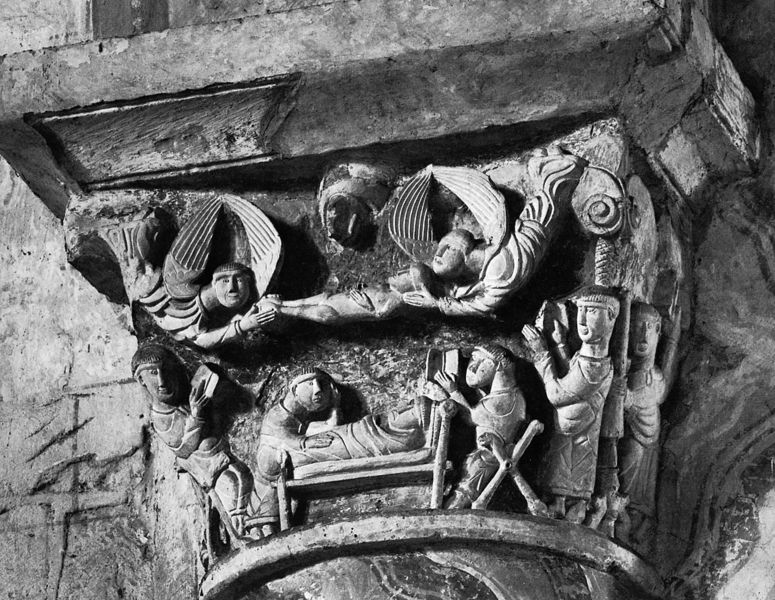
Titel: Tod des hl. Hilarius/ Poitiers (Vienne), ehem. Kollegiatskirche Saint-Hilaire-le-Grand. Kapitelle der Vierung.
Schlagwörter: flügel, himmel, mann, schatten, sitzen, licht, männer, säule, federn, stein, tod, tot, kirche, haare, engel, skulptur, relief, liegen, architecture, chair, column, men, people, white, black, figures, gray, grey, lesen, bed, bett, foto, krank, buch, schwarzweiß, beten, fries, liege, sterben, angel, angels, heaven, stone, building, mönch, death, scroll, flying, story, books, seele, photo, sculpture, wings, dead, wind, kapitel, reading, jesus, prayer, detail, monk, monks, book, ill, primitive, pillar, carving, bible, pray, wing, priests, cornice, photograph, photography, resurection, dying, capital, last rites, sick, carved, low relief, soul, capitol, rites, seraphs